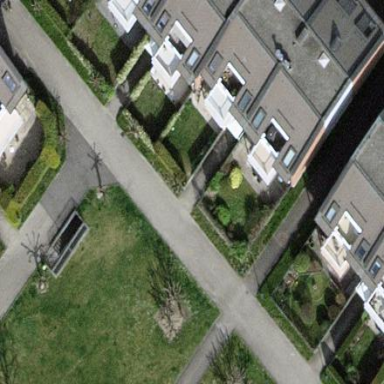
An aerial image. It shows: Garden enclosed by fence.